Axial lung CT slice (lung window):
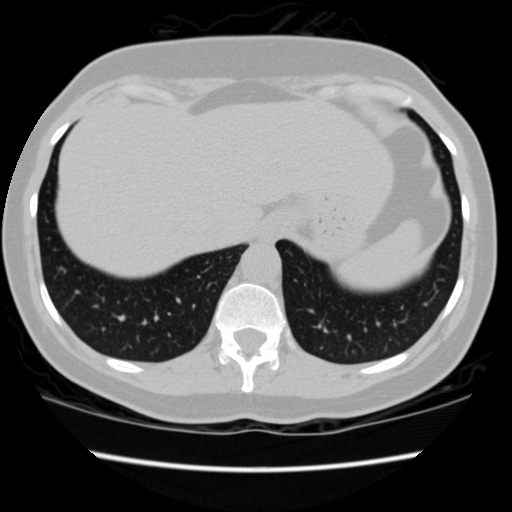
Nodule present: no